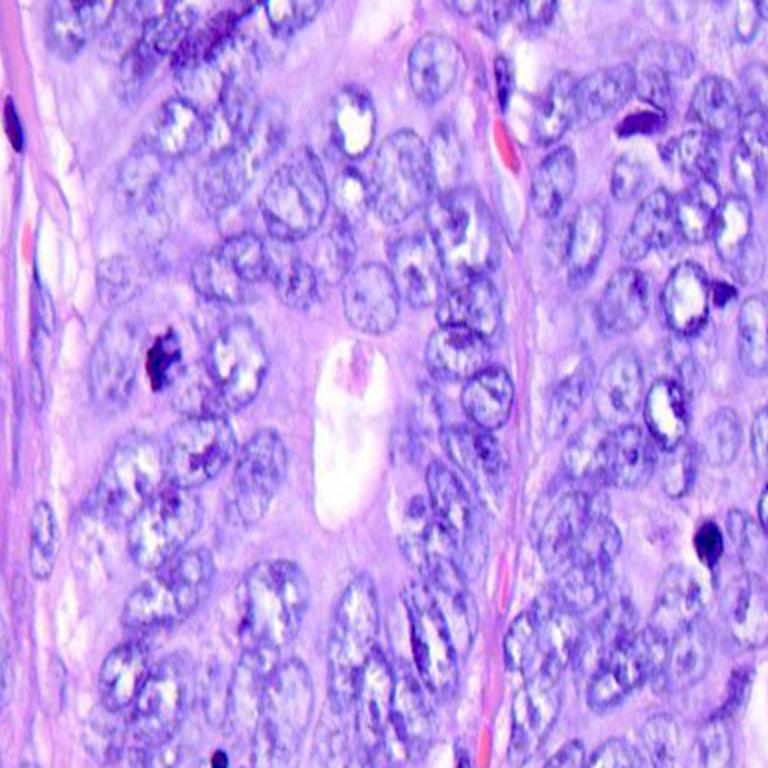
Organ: colon
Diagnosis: adenocarcinomas